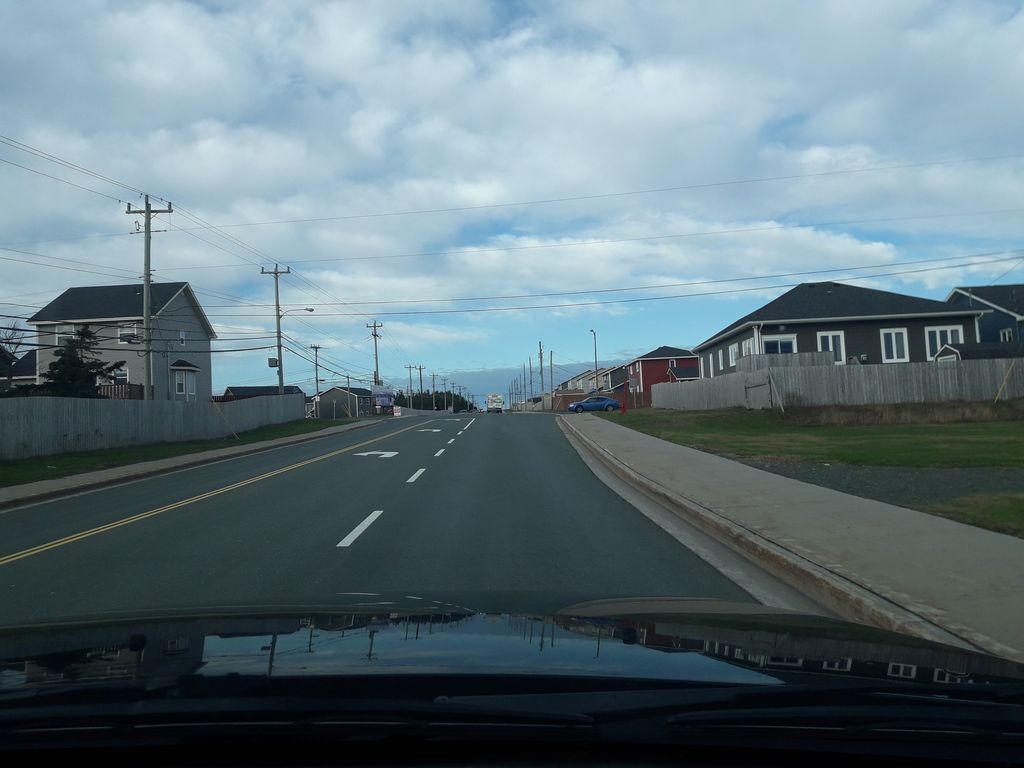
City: st_johns